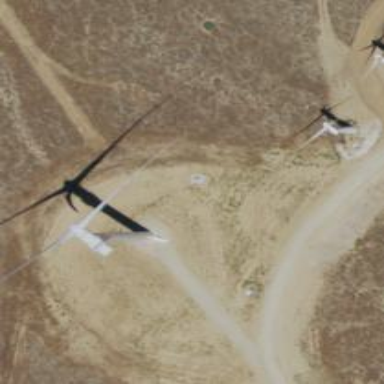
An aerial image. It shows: Wind generator powered by Vestas horizontal axis wind turbine.